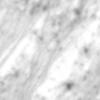
Label: no_change